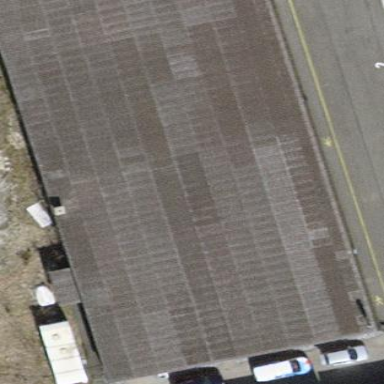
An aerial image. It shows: Hangar located at airport.